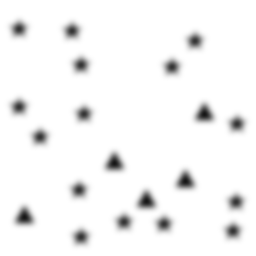
Squares: 0
Triangles: 5
Stars: 15
Total shapes: 20